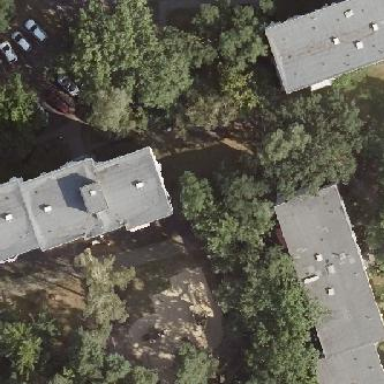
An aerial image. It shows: Flat-roofed apartment building.